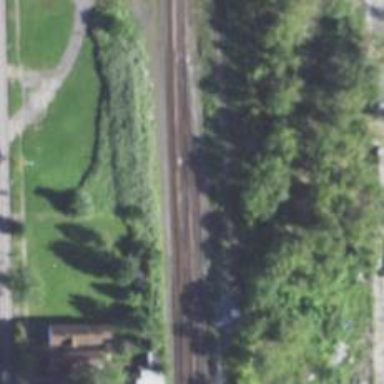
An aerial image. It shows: Railway line running on embankment.